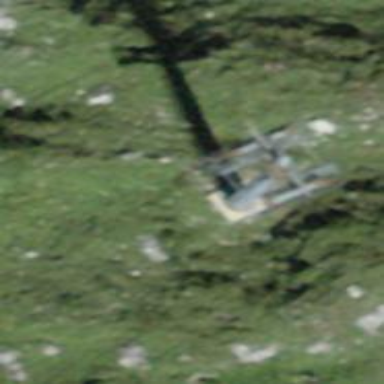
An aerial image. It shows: Chair lift captured from aerial perspective.